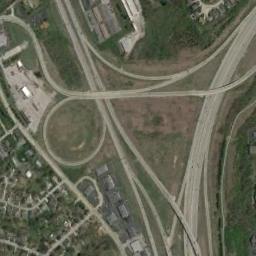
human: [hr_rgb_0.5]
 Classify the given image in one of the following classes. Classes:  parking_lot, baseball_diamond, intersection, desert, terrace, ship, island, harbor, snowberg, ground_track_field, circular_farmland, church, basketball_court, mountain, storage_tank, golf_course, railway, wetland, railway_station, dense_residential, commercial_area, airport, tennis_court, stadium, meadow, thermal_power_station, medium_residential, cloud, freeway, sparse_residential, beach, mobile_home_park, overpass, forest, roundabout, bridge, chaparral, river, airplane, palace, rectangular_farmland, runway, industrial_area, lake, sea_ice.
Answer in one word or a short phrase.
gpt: overpass